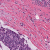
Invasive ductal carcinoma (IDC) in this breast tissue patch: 1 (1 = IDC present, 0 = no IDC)